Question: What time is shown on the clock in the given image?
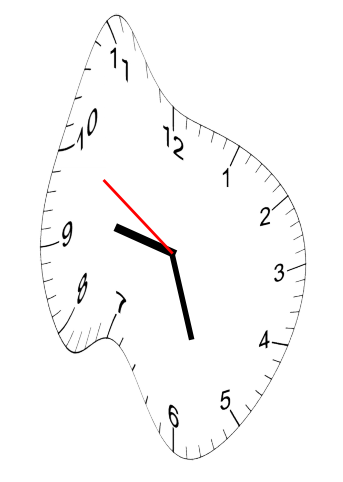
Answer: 09:26:50